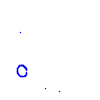
Particle: proton